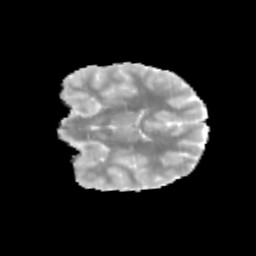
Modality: MD
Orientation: coronal
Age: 9
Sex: male
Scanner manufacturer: siemens
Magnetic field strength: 3 T
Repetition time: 3.8 s
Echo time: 0.07 s